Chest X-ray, AP view. Patient: 66 years old, sex M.
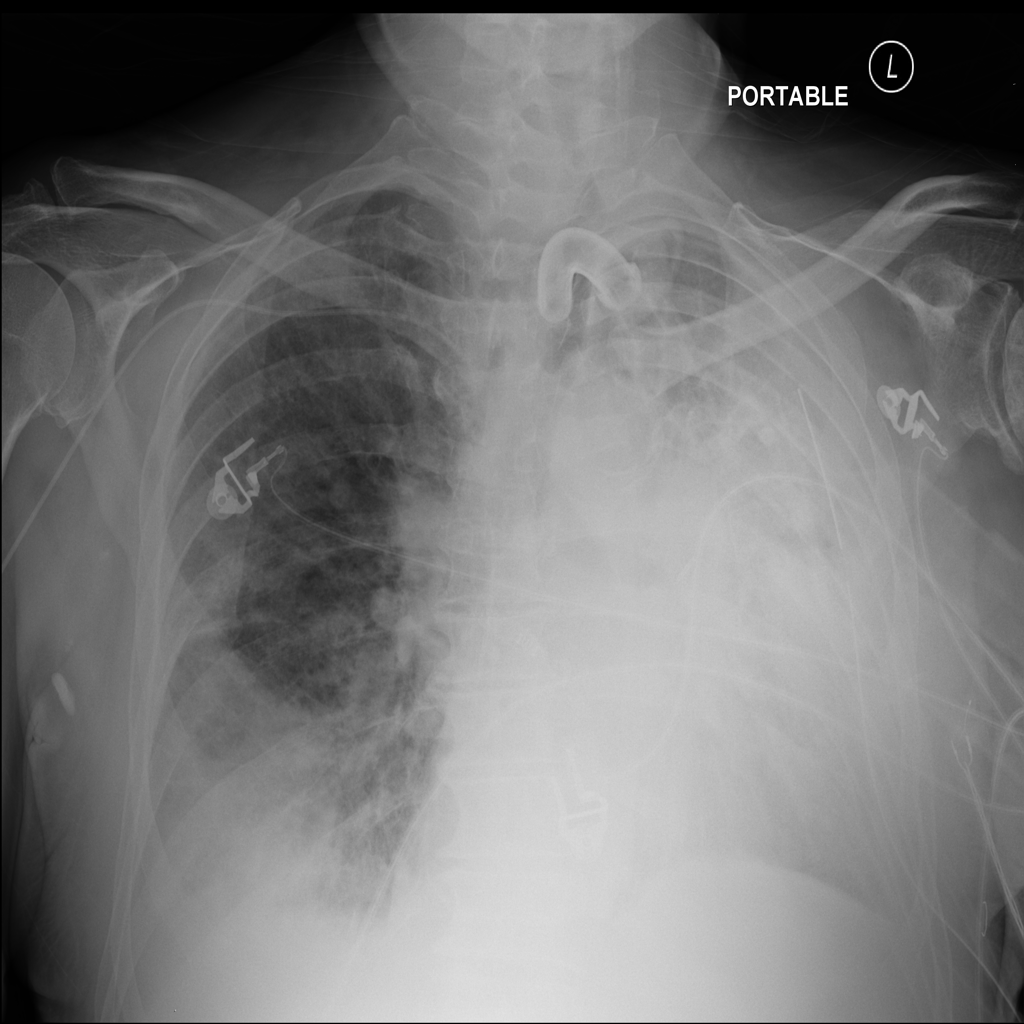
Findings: Effusion, Infiltration